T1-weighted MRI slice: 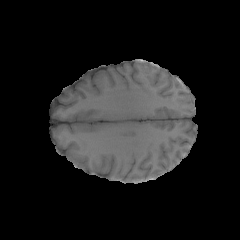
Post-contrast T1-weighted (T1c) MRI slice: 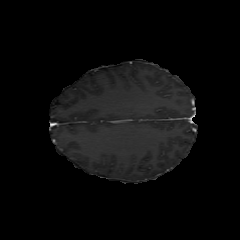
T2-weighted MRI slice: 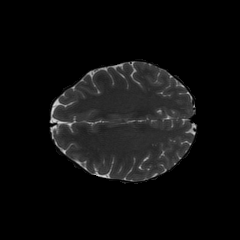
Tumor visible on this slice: no